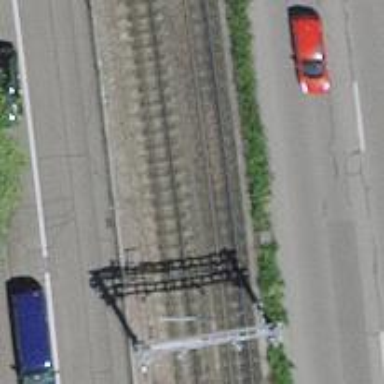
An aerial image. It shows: Tram railway with one track. The railway is electrified with contact lines.